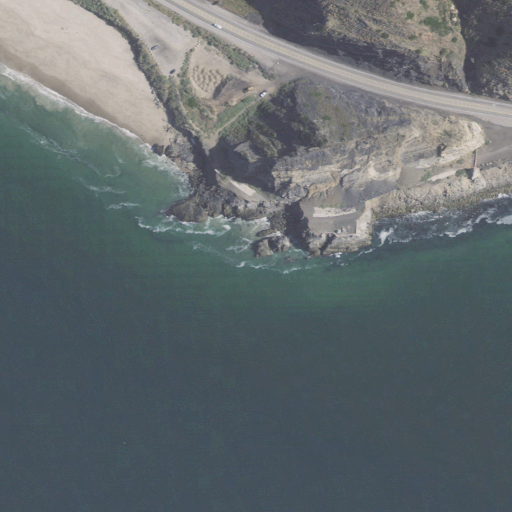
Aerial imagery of cape in California named Point Mugu containing open water, shrub, medium intensity development, low intensity development, high intensity development, herbaceous wetlands, and barren land